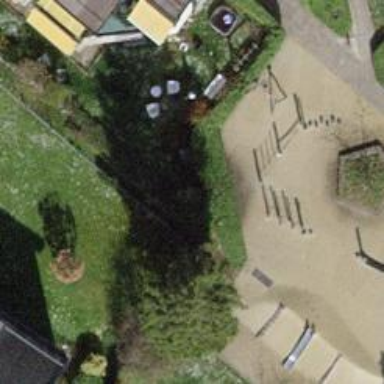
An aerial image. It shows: Playground featuring swings.